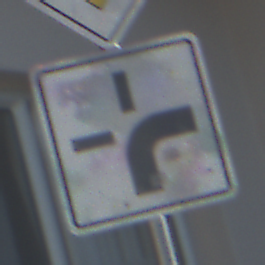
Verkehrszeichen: VerlaufVorfahrtsstrasse3
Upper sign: Vorfahrtsstrasse
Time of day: MorningAfternoon
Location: Outdoor (Urban)
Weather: Clear
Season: NotSpecified
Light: Natural